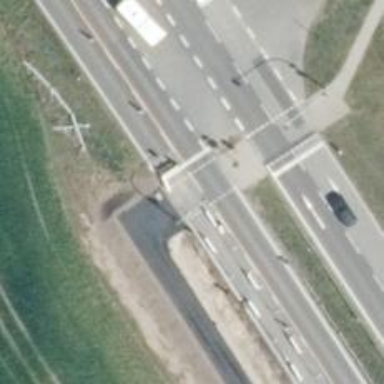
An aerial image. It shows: Road with traffic signals.